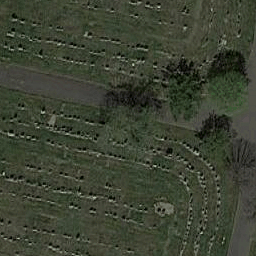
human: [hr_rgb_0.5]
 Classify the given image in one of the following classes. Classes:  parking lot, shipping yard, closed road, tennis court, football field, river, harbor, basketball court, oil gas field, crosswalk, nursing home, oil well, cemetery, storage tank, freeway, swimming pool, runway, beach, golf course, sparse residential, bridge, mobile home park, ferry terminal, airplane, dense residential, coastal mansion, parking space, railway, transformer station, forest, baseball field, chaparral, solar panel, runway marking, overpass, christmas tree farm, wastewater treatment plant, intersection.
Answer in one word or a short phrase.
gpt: cemetery